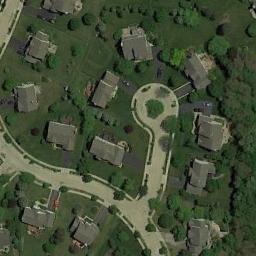
Label: residential